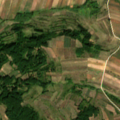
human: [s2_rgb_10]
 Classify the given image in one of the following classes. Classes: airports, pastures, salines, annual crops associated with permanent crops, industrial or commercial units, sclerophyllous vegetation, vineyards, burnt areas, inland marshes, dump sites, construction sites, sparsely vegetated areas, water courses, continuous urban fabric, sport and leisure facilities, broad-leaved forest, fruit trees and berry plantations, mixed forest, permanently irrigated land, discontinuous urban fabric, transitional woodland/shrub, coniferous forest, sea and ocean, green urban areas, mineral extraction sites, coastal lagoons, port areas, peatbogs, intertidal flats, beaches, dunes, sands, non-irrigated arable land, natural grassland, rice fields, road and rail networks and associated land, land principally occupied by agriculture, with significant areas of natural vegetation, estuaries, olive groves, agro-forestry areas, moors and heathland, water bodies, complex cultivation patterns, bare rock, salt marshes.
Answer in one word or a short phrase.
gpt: non-irrigated arable land, complex cultivation patterns, land principally occupied by agriculture, with significant areas of natural vegetation, broad-leaved forest